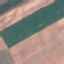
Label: AnnualCrop